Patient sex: M
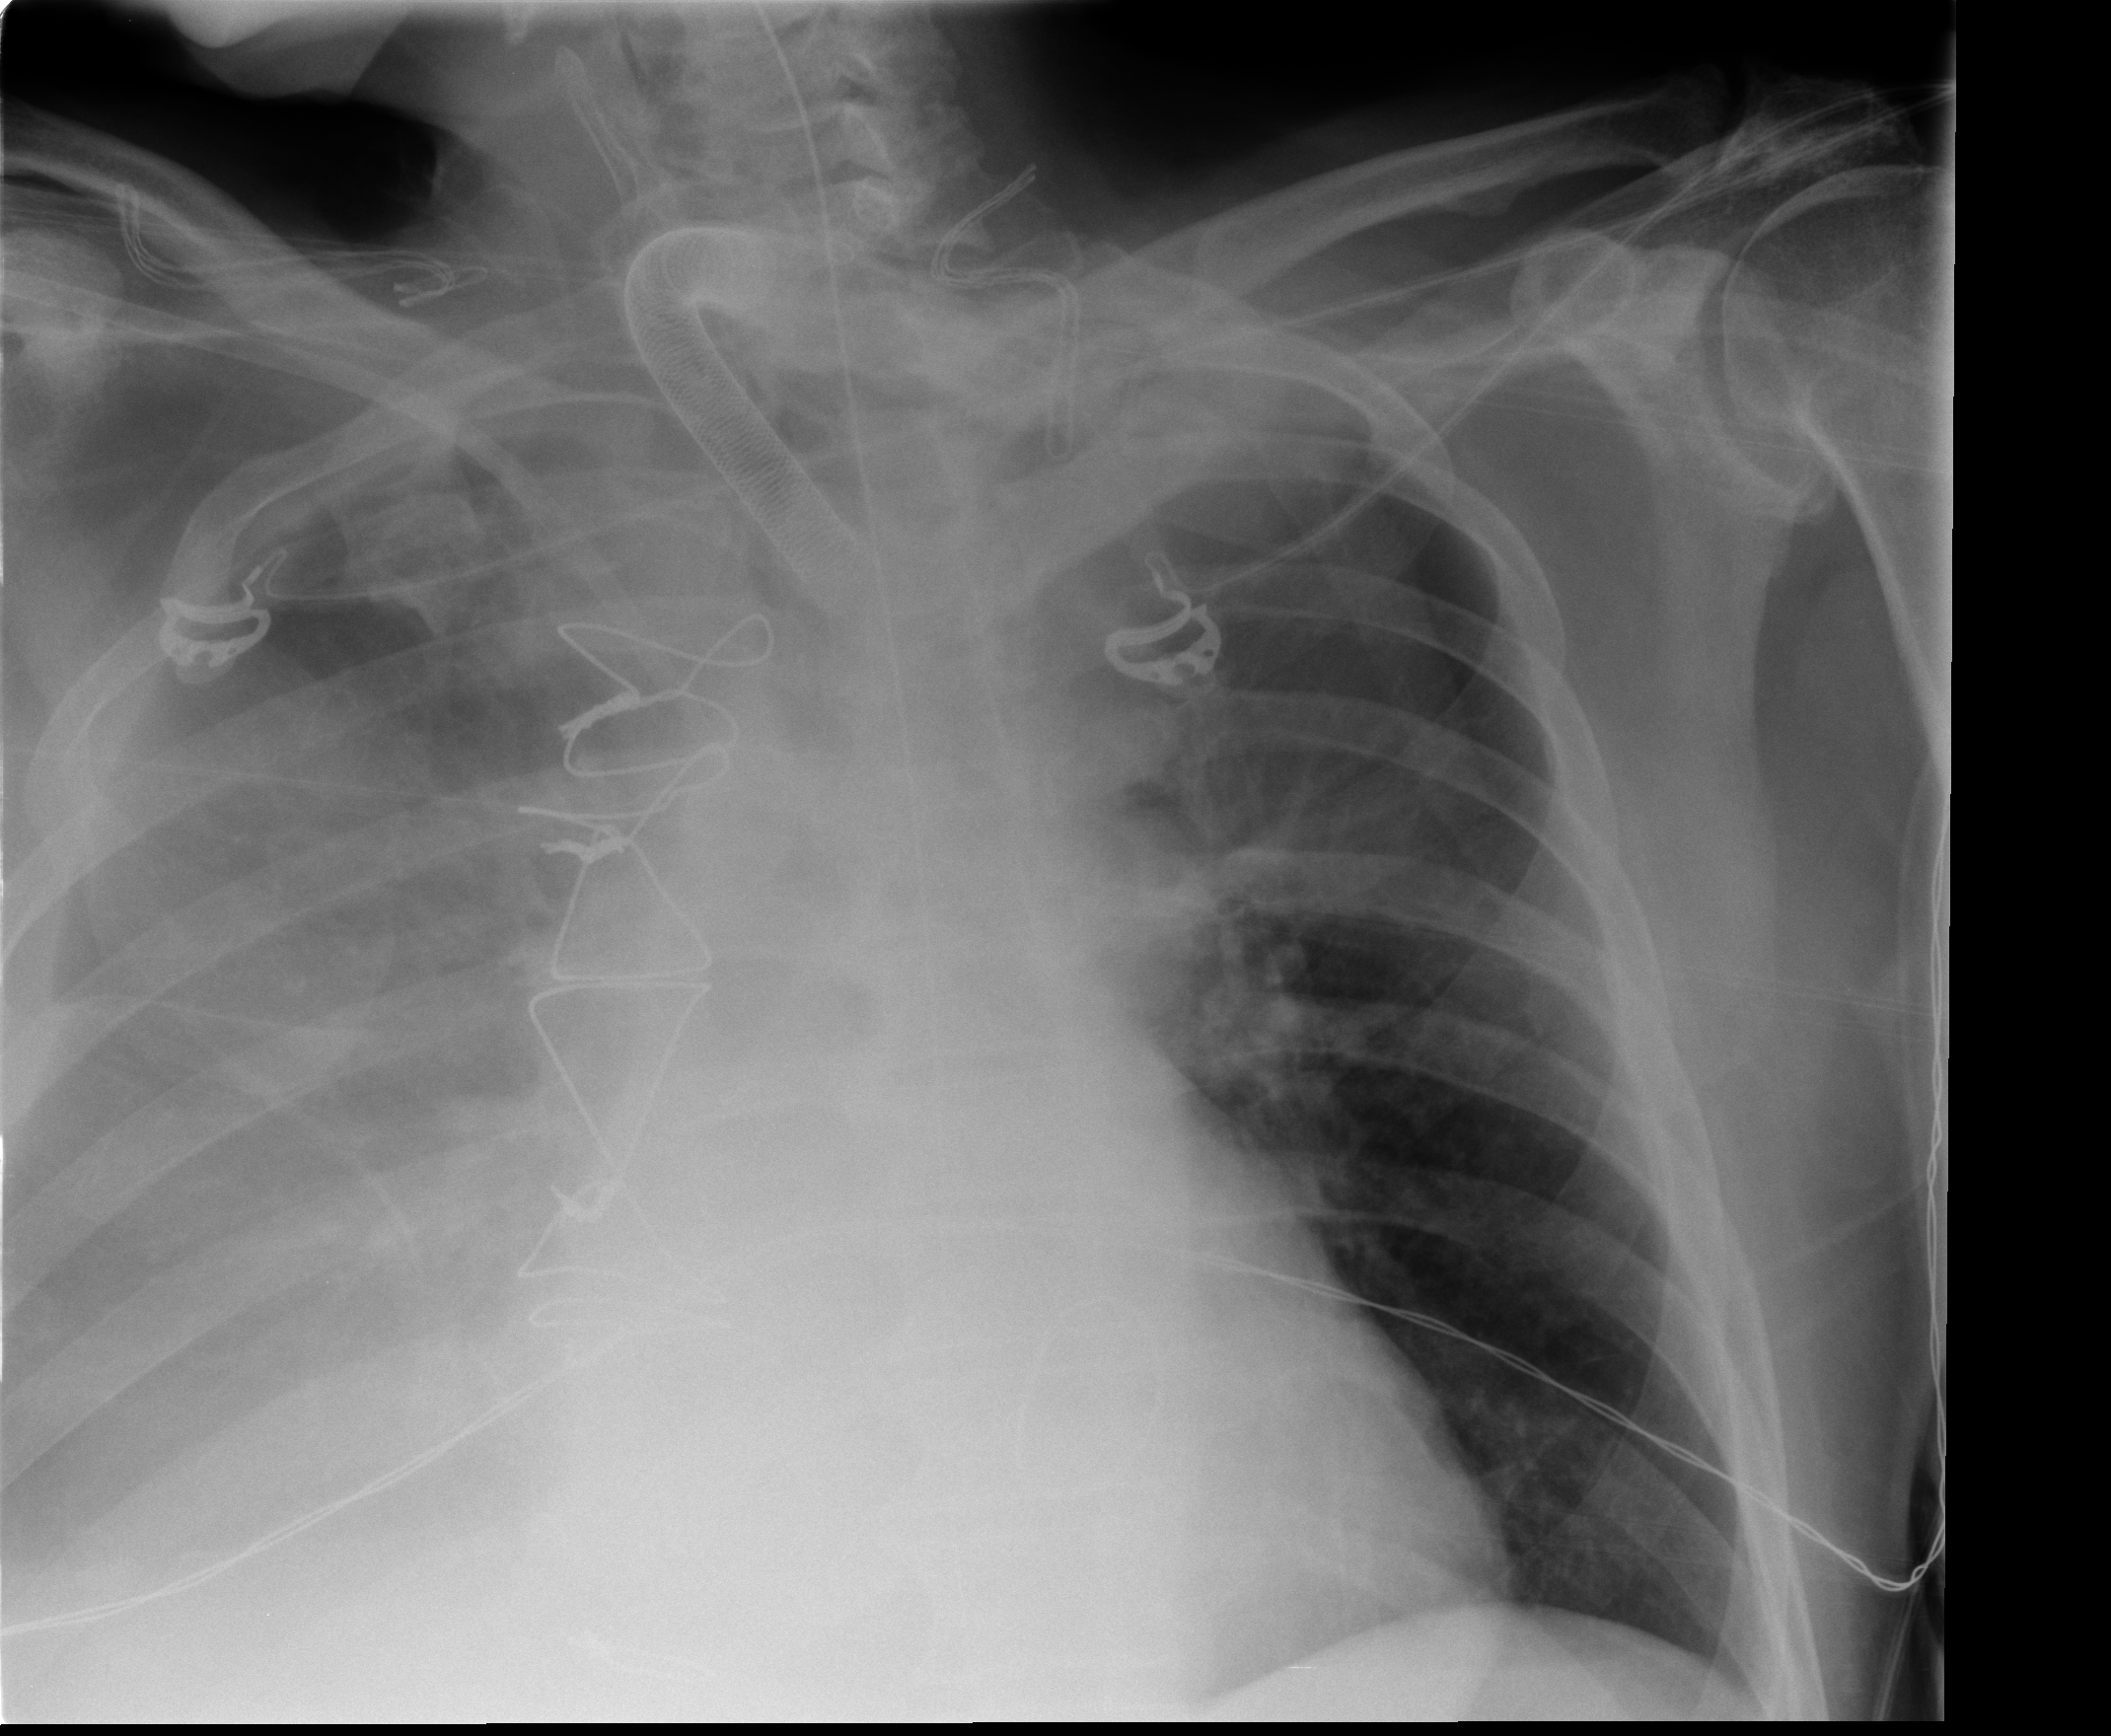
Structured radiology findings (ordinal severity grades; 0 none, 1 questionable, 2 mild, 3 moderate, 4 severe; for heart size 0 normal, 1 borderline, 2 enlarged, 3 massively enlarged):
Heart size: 2
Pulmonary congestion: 0
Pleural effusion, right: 3
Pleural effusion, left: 0
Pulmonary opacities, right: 0
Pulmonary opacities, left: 0
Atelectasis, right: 2
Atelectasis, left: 0